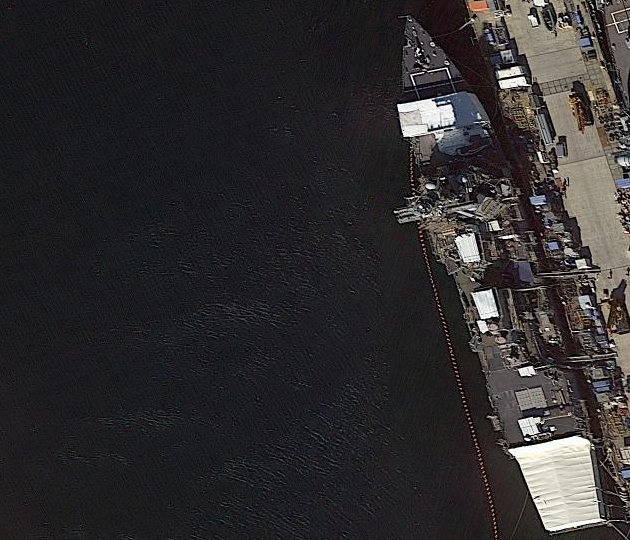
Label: Arleigh_Burke-class_destroyer